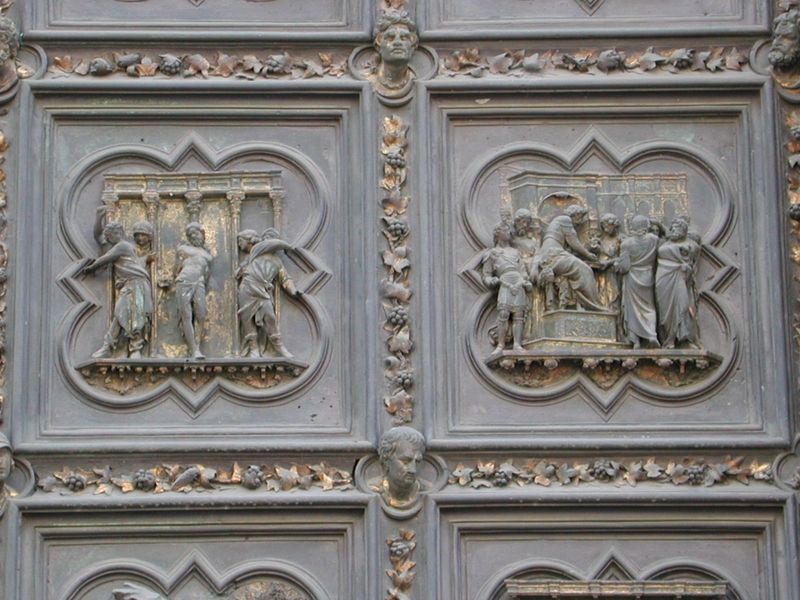
Titel: Nordtür
Künstler: Lorenzo Ghiberti
Standort: Florenz, Baptisterium (EU - I - Toskana)
Schlagwörter: blätter, kopf, köpfe, tür, ornament, architektur, rahmen, gold, ranken, trauben, relief, bogen, rand, figuren, wein, detail, bronze, tor, beeren, quadrate, jesus, florenz, quadrat, baptisterium, geiselung, pisano, pilates, gefache, relieg, donatello, ghirlandaio